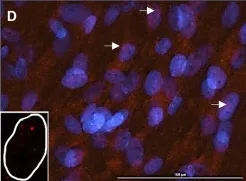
Immunofluorescence Staining of SMN in Fibroblasts and Quantification of Nuclear Gems. Identified gems were quantified and normalized to total nuclei (E); SMA Carrier: mean = 5.17, n = 35, standard error from the mean (SEM) = +- 0.56, Patient 1: n = 52, mean = 3.11, SEM = +- 0.30, Patient 2: mean = 3.00, n = 50, SEM = +- 0.21, Patient 3: mean = 1.41, n = 58, SEM = +- 0.31. A one-way ANOVA was performed to reveal there was a statistically significant difference in mean gems per nuclei between the fibroblast cultures [F(3, 191) = (19.84), p-value < 0.00001.
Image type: pathology (immunostaining)